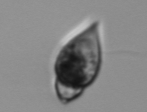
Label: Amphidinium